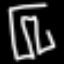
Label: pants